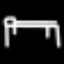
Label: bed